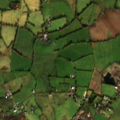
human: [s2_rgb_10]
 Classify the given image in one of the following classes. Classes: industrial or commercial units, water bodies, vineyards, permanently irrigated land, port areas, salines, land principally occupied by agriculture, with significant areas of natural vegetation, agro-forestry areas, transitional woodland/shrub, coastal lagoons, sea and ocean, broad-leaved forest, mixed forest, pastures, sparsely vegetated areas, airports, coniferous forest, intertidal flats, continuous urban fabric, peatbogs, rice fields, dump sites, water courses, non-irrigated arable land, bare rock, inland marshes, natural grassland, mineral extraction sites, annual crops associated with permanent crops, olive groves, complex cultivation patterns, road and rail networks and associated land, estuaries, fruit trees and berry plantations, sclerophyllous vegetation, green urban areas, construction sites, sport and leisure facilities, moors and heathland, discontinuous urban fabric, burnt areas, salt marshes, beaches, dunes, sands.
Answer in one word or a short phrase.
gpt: pastures